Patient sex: M
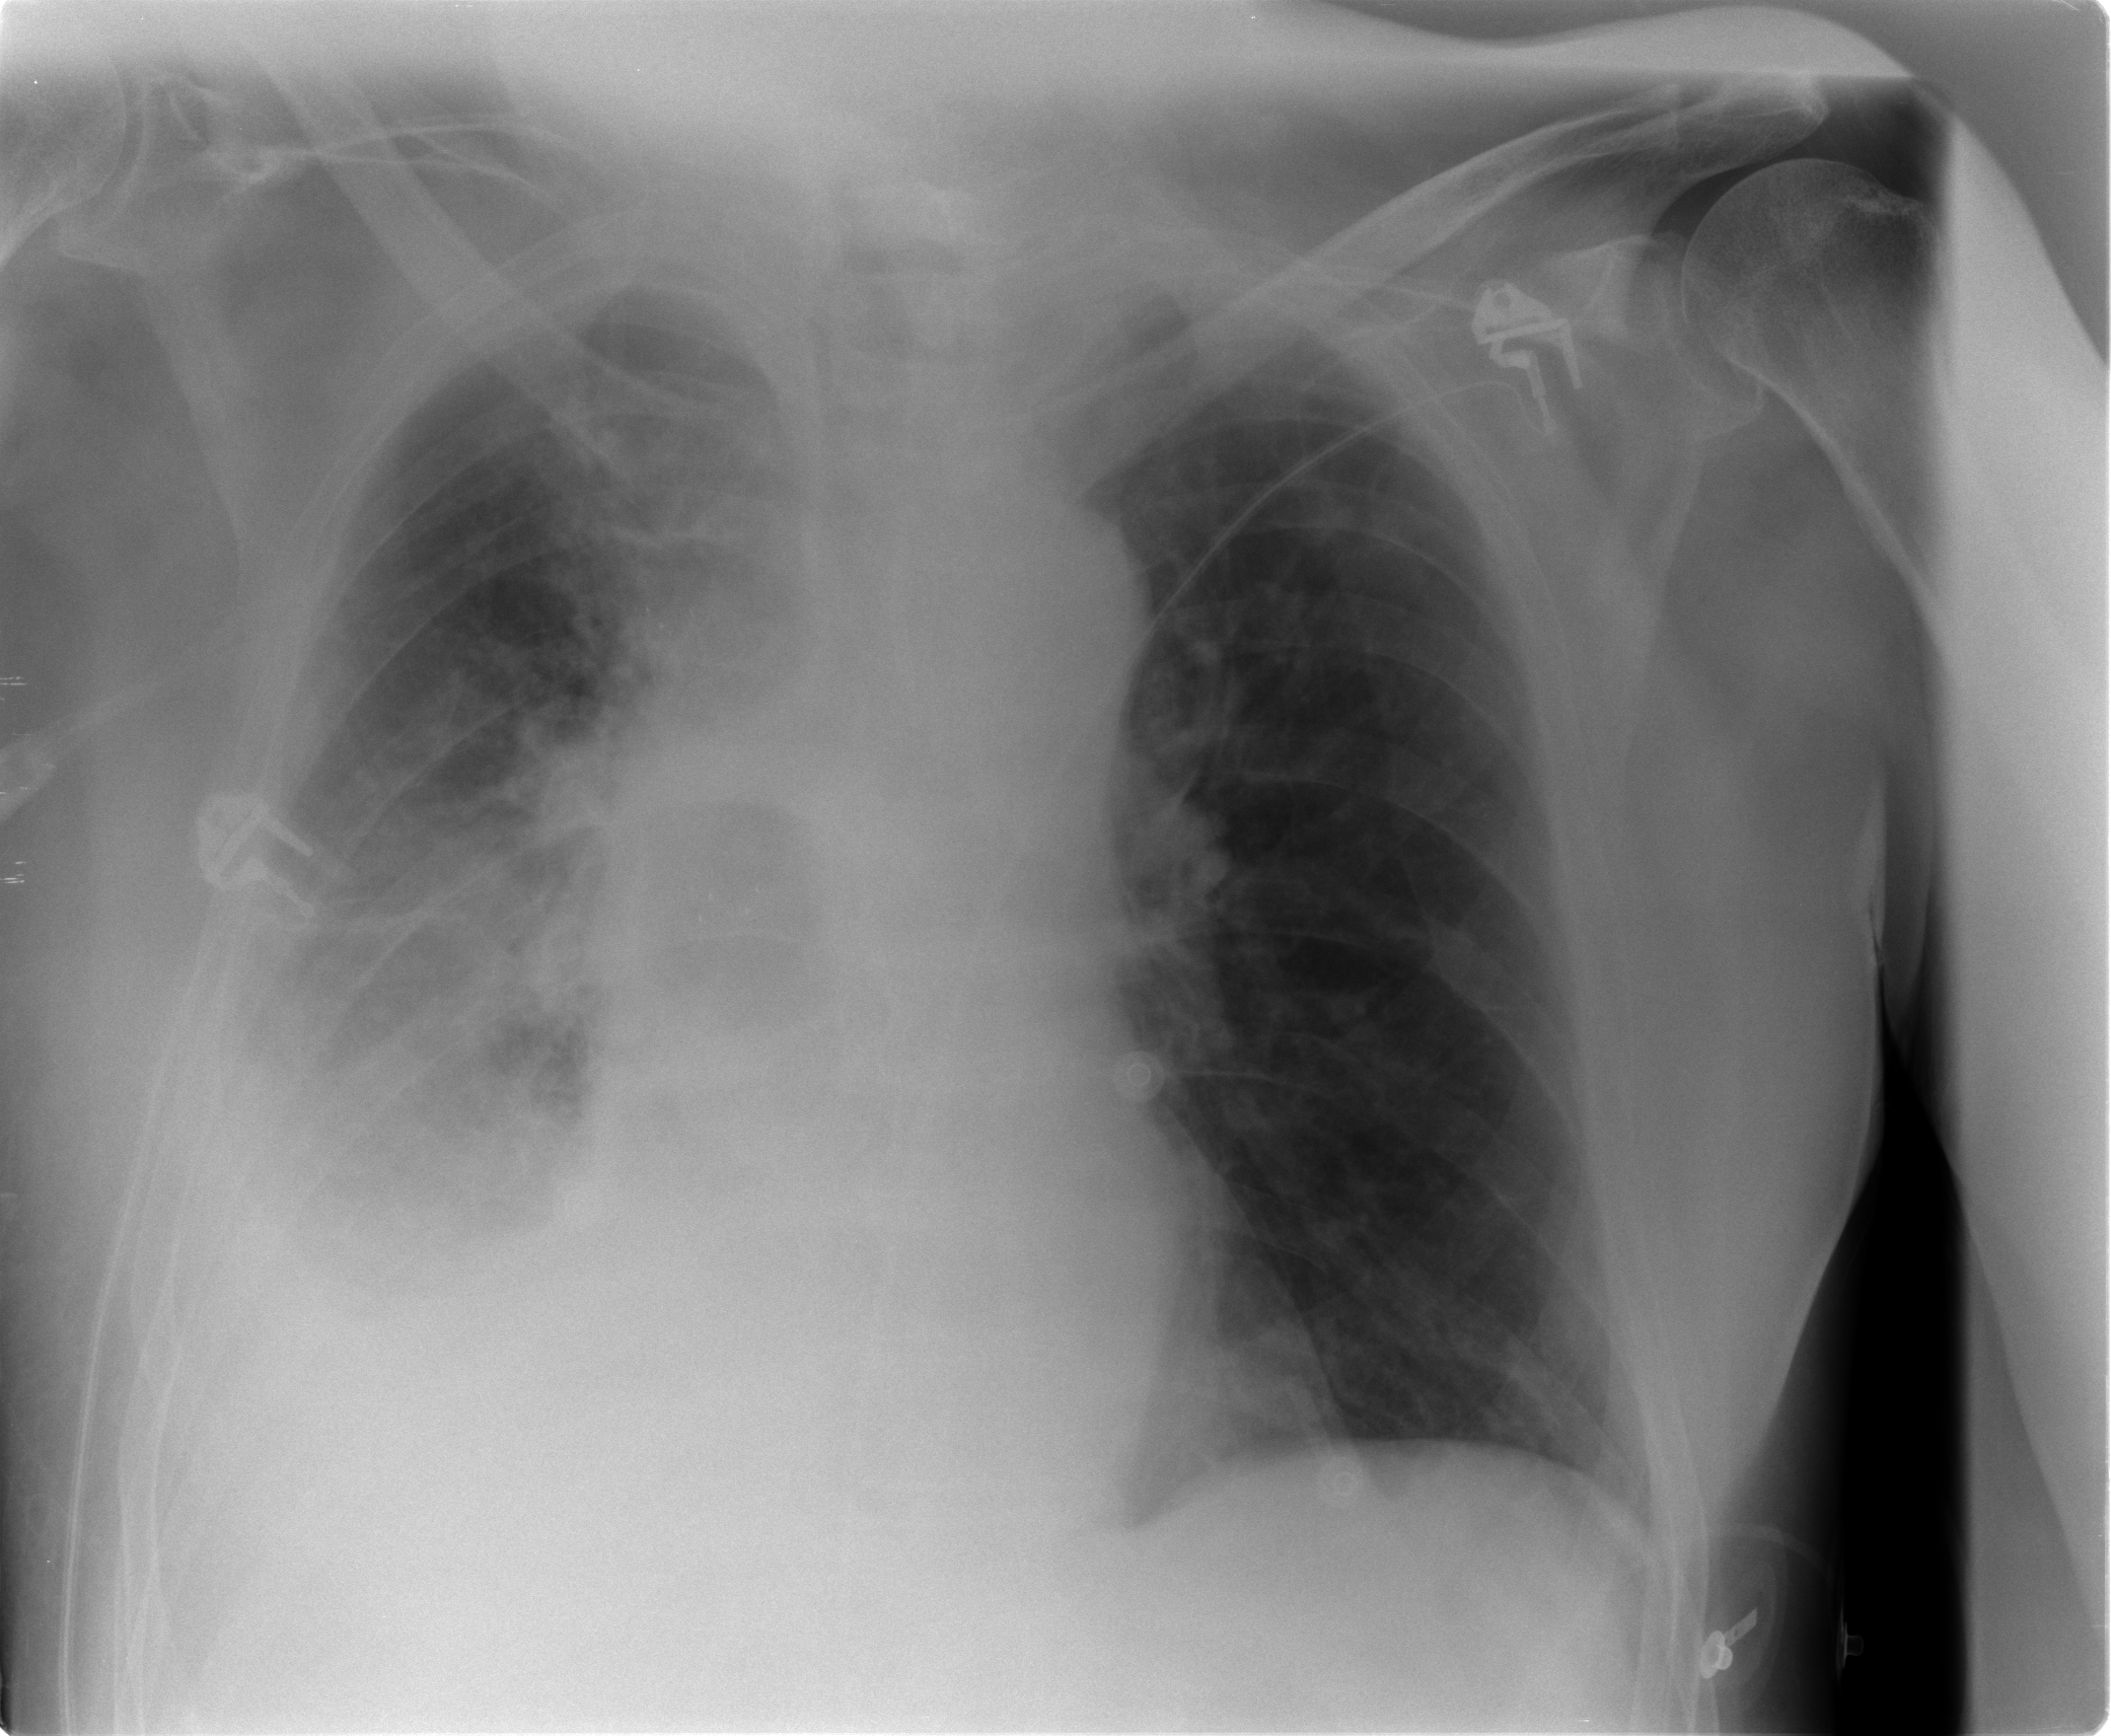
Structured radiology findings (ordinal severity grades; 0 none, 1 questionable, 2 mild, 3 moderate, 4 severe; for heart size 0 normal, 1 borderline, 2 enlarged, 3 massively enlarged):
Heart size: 0
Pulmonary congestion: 0
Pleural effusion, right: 3
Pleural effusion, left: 0
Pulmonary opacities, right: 0
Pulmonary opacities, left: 0
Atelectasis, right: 0
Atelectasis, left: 0